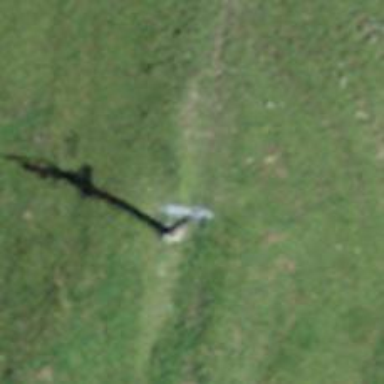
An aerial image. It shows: Pylon used for aerialway.